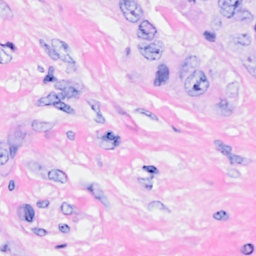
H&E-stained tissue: Breast